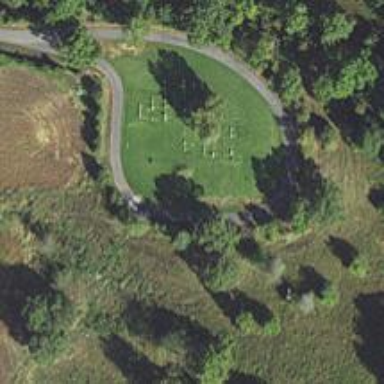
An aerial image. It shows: Cemetery.